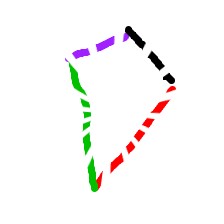
Shape: kite